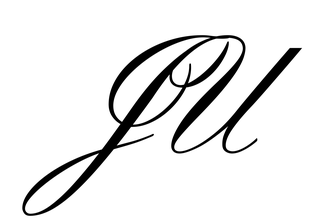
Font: PinyonScript-Regular